RGB frame:
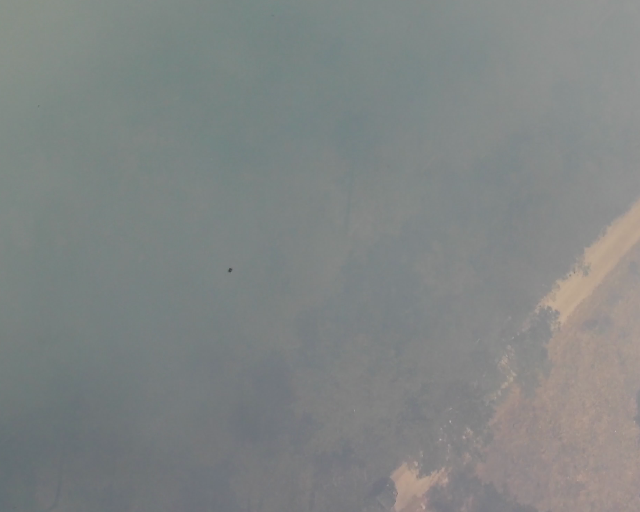
Thermal frame:
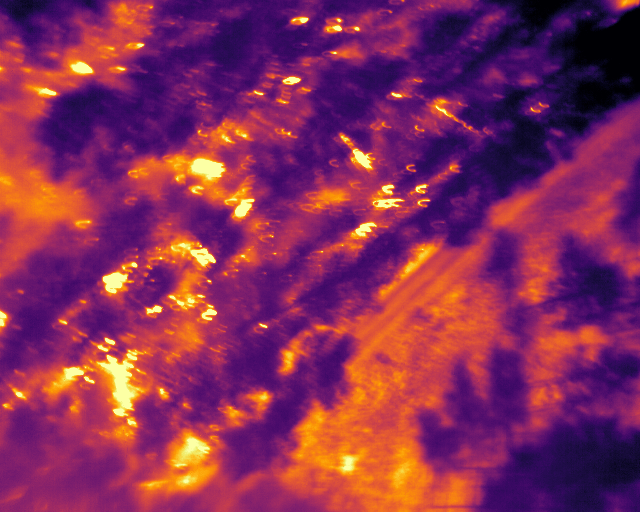
Captured: 2026-02-27 02:41:48
Pixels at or above 80 °C: 141 (fraction of frame: 0.0004303)